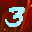
Label: 3